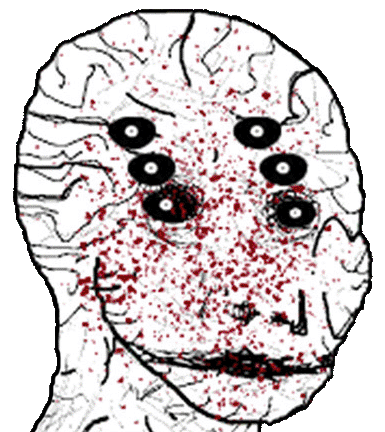
Label: 5_Oomer